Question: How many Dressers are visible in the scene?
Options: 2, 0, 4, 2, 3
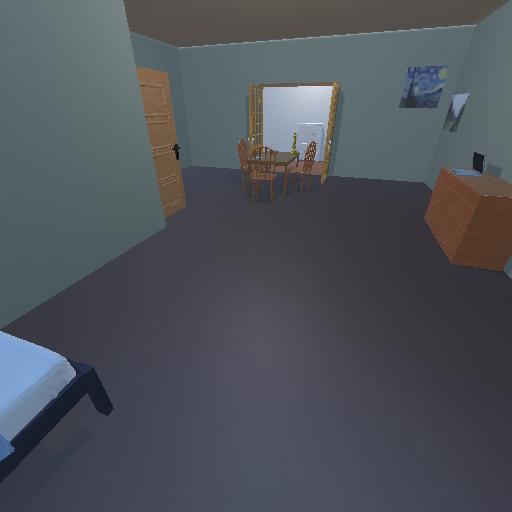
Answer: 2